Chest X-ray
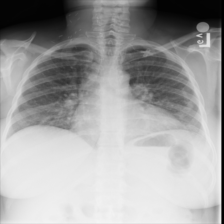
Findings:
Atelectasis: negative
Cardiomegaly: negative
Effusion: negative
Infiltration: negative
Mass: negative
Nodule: negative
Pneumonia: negative
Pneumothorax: negative
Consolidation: negative
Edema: negative
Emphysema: negative
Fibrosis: negative
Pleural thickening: negative
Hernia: negative